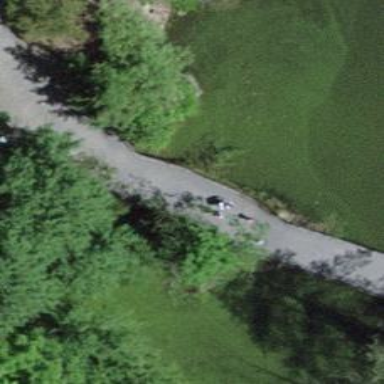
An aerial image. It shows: Bench.